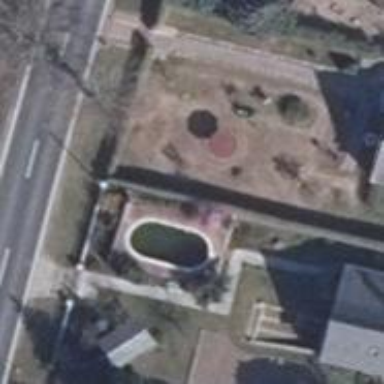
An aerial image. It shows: Swimming pool located in leisure land.